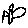
Label: bird